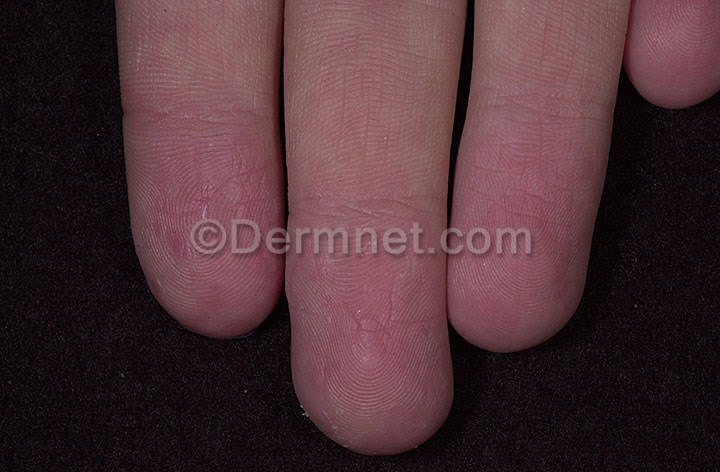
Disease: Eczema Photos